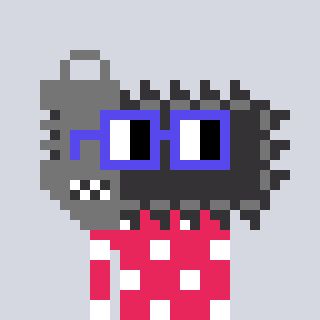
a pixel art character with square blue glasses, a chainsaw-shaped head and a redpinkish-colored body on a cool background